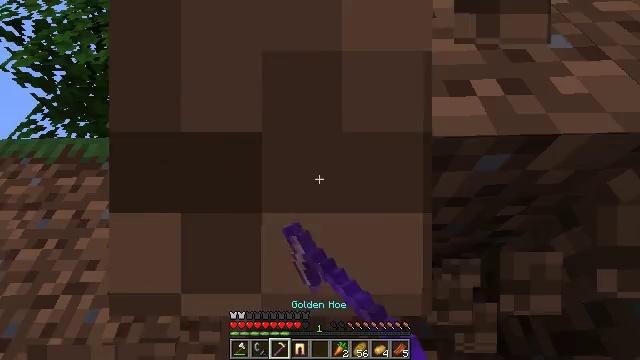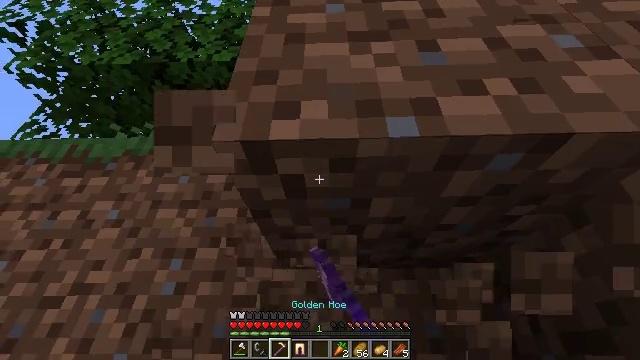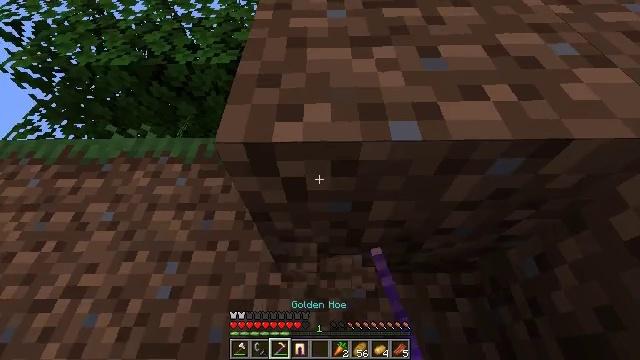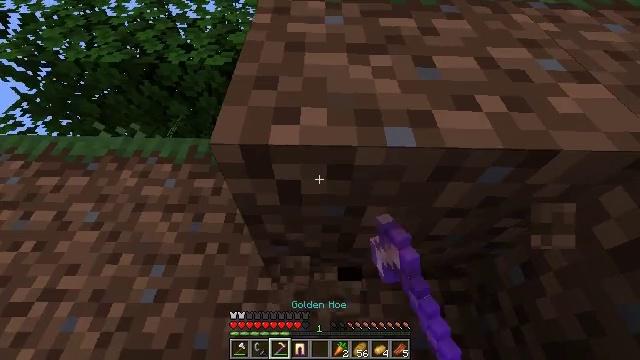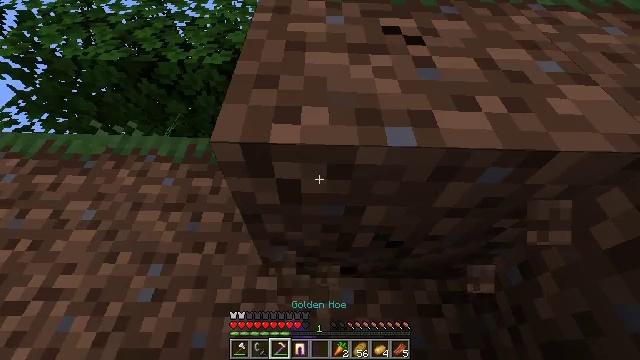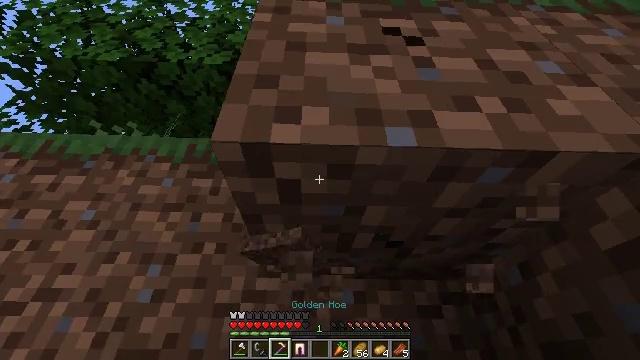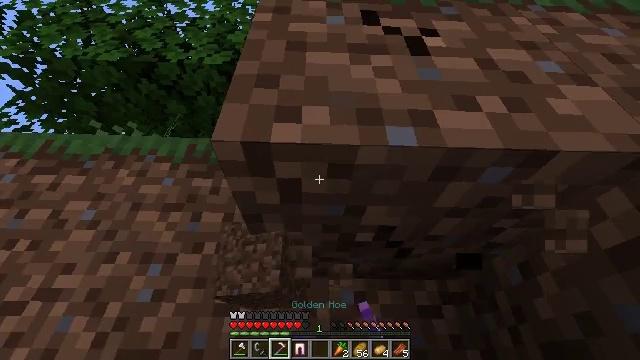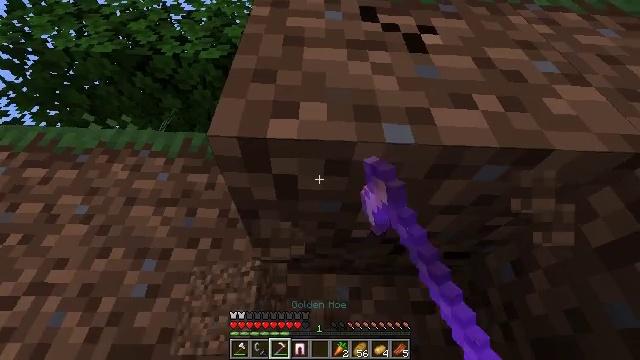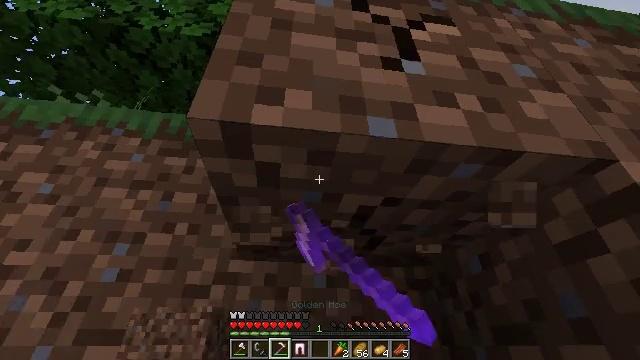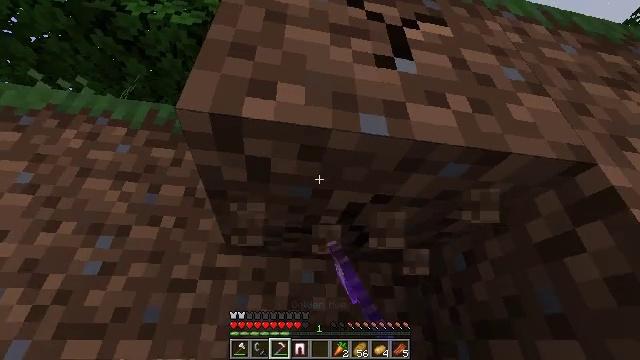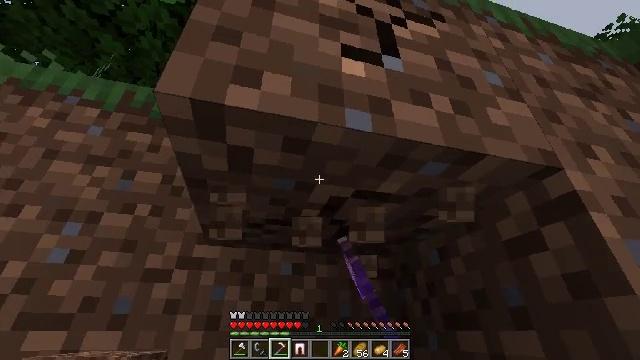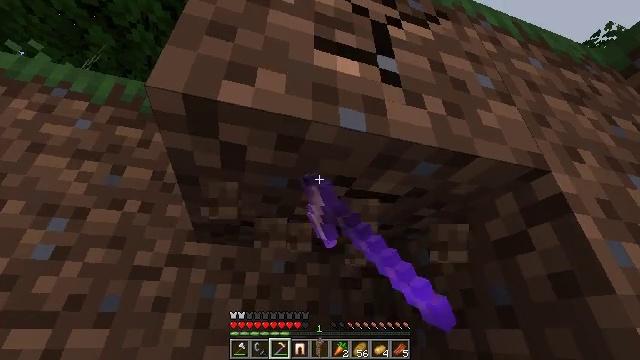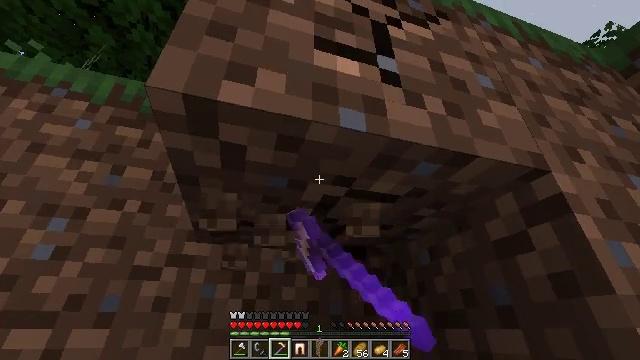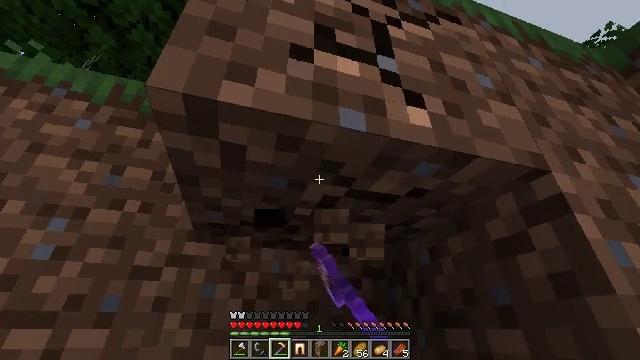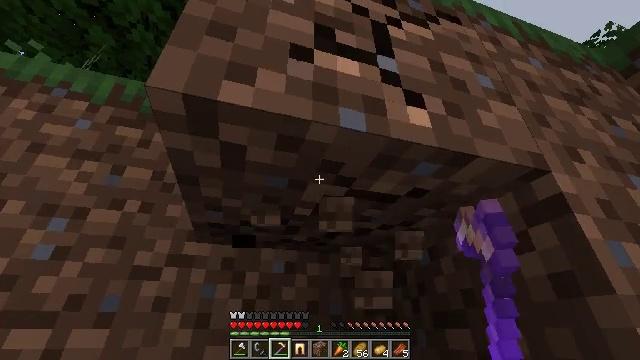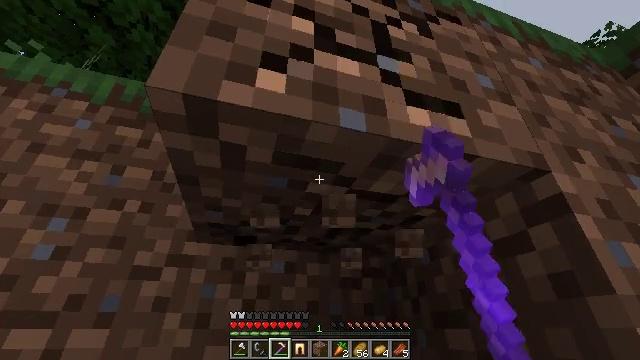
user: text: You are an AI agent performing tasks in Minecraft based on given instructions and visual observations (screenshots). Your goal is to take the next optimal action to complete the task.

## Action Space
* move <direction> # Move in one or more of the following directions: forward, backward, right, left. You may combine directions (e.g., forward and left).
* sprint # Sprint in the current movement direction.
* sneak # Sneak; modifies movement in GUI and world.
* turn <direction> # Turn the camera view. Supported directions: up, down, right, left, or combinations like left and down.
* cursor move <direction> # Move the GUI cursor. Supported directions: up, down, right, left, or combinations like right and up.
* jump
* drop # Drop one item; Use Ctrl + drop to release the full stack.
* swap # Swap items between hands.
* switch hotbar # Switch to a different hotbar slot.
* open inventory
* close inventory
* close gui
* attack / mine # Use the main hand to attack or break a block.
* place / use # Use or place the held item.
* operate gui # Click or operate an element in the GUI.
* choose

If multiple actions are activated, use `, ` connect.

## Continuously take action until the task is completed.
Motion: motion action
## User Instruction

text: Mine grass block from the ground.
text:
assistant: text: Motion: attack / mine
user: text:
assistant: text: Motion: turn right, attack / mine
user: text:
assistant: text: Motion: turn right and up, attack / mine
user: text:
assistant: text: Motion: attack / mine
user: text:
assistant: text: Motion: attack / mine
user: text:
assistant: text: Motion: attack / mine
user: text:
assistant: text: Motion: turn right, attack / mine
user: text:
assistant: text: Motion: turn right and down, attack / mine
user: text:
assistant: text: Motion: turn right, attack / mine
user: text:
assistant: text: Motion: turn right and down, attack / mine
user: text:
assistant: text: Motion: turn right, attack / mine
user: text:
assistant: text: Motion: attack / mine
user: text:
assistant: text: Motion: attack / mine
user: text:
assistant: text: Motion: attack / mine
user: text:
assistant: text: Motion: attack / mine
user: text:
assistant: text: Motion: attack / mine
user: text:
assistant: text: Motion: attack / mine
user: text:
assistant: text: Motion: attack / mine
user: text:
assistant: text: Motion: attack / mine
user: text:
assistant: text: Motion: turn down, attack / mine
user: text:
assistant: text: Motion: attack / mine
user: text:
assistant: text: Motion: attack / mine
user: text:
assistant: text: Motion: attack / mine
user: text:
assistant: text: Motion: move forward, attack / mine
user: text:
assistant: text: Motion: attack / mine, jump